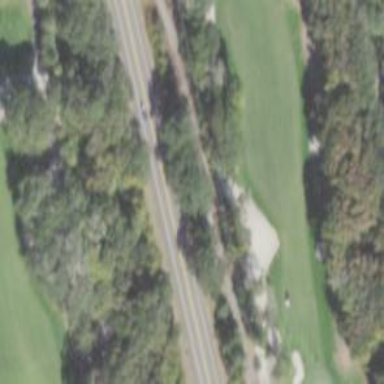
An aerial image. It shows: Golf bunker filled with natural sand.